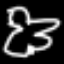
Label: frog